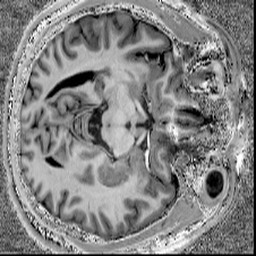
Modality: T1w
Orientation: axial
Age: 32
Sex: male
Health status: healthy
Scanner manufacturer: siemens
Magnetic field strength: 7 T
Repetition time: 4.3 s
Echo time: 0.00227 s